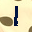
Label: 1